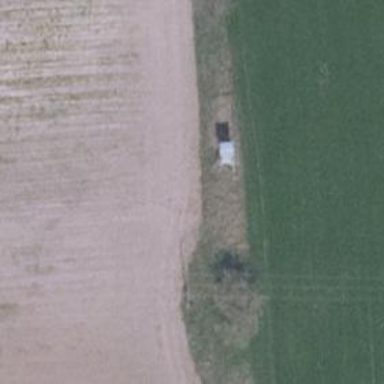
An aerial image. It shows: Shelter that is raised hide used as hunting stand.